Question: I have a set of unit tests using gtest as framework.
Build, and execute, and the output looks like this :

I'd like to have the output similar to the output when using cxxunit ('.' when test pass, detail error when it fails). If possibly, with colors.
How to do this?
---
If I wasn't clear, I am looking for code and exact way how to do this.
---
The output should be something like :
'''
Executing dummy_tests .....
../code/app/unit_tests/unittest_dummy.cpp:25: Failure
Value of: 2
Expected: 1
..
FAILED
'''
---
I am trying to use <URL> and create custom listener. But the example doesn't have colorful output, and it prints lots of messages to the output.
As for the colorful output, developers implemented 'ColoredPrintf()' function.
As for the particular problem I am facing is lack of documentation :
- 'OnTestProgramStart()'- 'OnTestProgramEnd()'
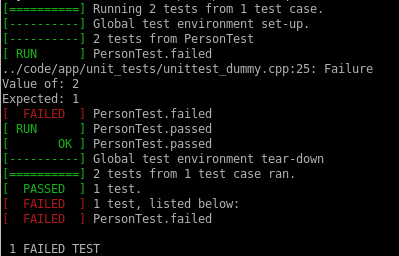
Answer: <URL> linked to the example will more information with some information I was missing.
<URL> helped me get the seed value.
The header looks like :
'''
#ifndef UNITTESTS_CXXLISTENER_HPP
#define UNITTESTS_CXXLISTENER_HPP
#include "gtest/gtest.h"
class CxxTestPrinter : public ::testing::EmptyTestEventListener
{
virtual void OnTestProgramStart( const ::testing::UnitTest& unit_test );
virtual void OnTestIterationStart( const ::testing::UnitTest& unit_test, int iteration );
virtual void OnTestPartResult( const ::testing::TestPartResult& test_part_result );
virtual void OnTestEnd( const ::testing::TestInfo& test_info );
virtual void OnTestIterationEnd( const ::testing::UnitTest& unit_test, int );
virtual void OnTestProgramEnd( const ::testing::UnitTest& unit_test );
};
#endif
'''
And the source file :
'''
#include "unittests_cxxlistener.hpp"
#include <iostream>
namespace testing {
namespace internal
{
enum GTestColor
{
COLOR_DEFAULT,
COLOR_RED,
COLOR_GREEN,
COLOR_YELLOW
};
void ColoredPrintf(GTestColor color, const char* fmt, ...);
}
}
using namespace testing::internal;
void CxxTestPrinter::OnTestProgramStart( const ::testing::UnitTest& unit_test )
{
std::cout << "Executing unit tests in " << unit_test.original_working_dir() << std::endl;
}
void CxxTestPrinter::OnTestIterationStart( const ::testing::UnitTest& , int iteration )
{
std:: cout << "Executing unit tests iteration " << iteration << " : ";
}
void CxxTestPrinter::OnTestPartResult( const ::testing::TestPartResult& test_part_result )
{
if ( test_part_result.failed() )
{
std::cout << "
Failure in " << test_part_result.file_name() << " : line " << test_part_result.line_number() << std::endl
<< test_part_result.summary() << std::endl << std::endl;
}
}
void CxxTestPrinter::OnTestEnd( const ::testing::TestInfo& test_info )
{
if ( test_info.result()->Passed() )
{
ColoredPrintf( COLOR_GREEN, "." );
}
}
void CxxTestPrinter::OnTestIterationEnd(const ::testing::UnitTest& unit_test, int )
{
if ( unit_test.Passed() )
{
ColoredPrintf( COLOR_GREEN, " OK
" );
}
else
{
ColoredPrintf( COLOR_RED, " FAILED
" );
}
}
void CxxTestPrinter::OnTestProgramEnd( const ::testing::UnitTest& unit_test )
{
if ( unit_test.Failed() )
{
std::cout << "Some unit tests failed. test_random_seed = 0x" << std::hex << unit_test.random_seed() << std::endl;
}
}
'''